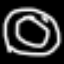
Label: donut